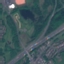
Label: Highway